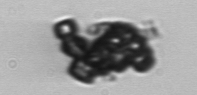
Label: Delphineis